Interaction volume radius: 5 \u00c5
Interaction volume height: 10 \u00c5
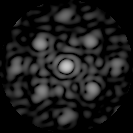
Disorder parameter: 0.38